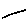
Label: line